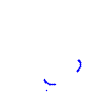
Particle: proton